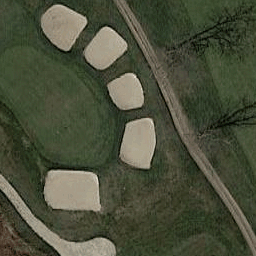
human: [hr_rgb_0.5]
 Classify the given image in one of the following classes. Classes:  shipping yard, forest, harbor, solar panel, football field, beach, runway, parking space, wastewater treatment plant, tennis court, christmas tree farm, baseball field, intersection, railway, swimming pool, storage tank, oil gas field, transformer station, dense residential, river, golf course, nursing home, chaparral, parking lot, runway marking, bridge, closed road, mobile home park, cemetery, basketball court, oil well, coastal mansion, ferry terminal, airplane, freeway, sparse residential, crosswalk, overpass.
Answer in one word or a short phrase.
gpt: golf course